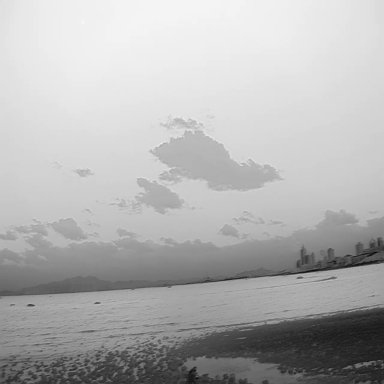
There are five objects shown in the infrared image, including a canoe, and four bulk_carriers.